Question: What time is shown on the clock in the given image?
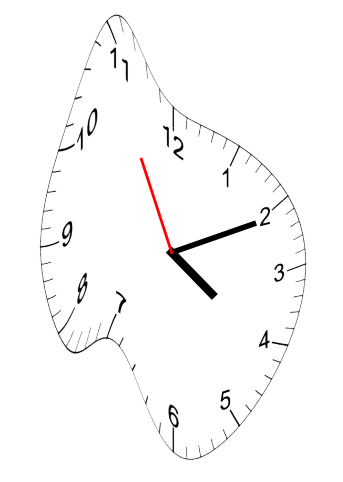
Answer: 04:10:55